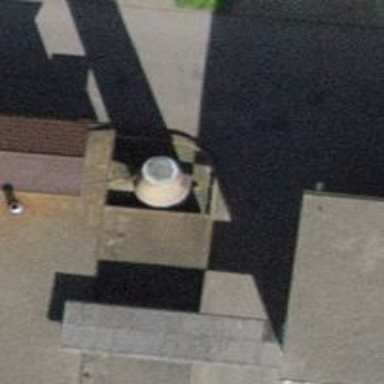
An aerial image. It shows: Chimney that is man-made.